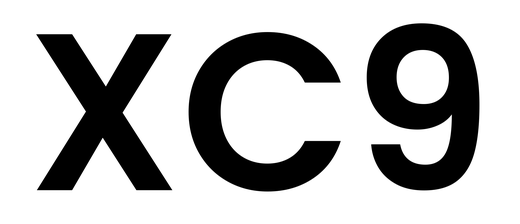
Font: Poppins-SemiBold